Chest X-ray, AP view. Patient: 47 years old, sex F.
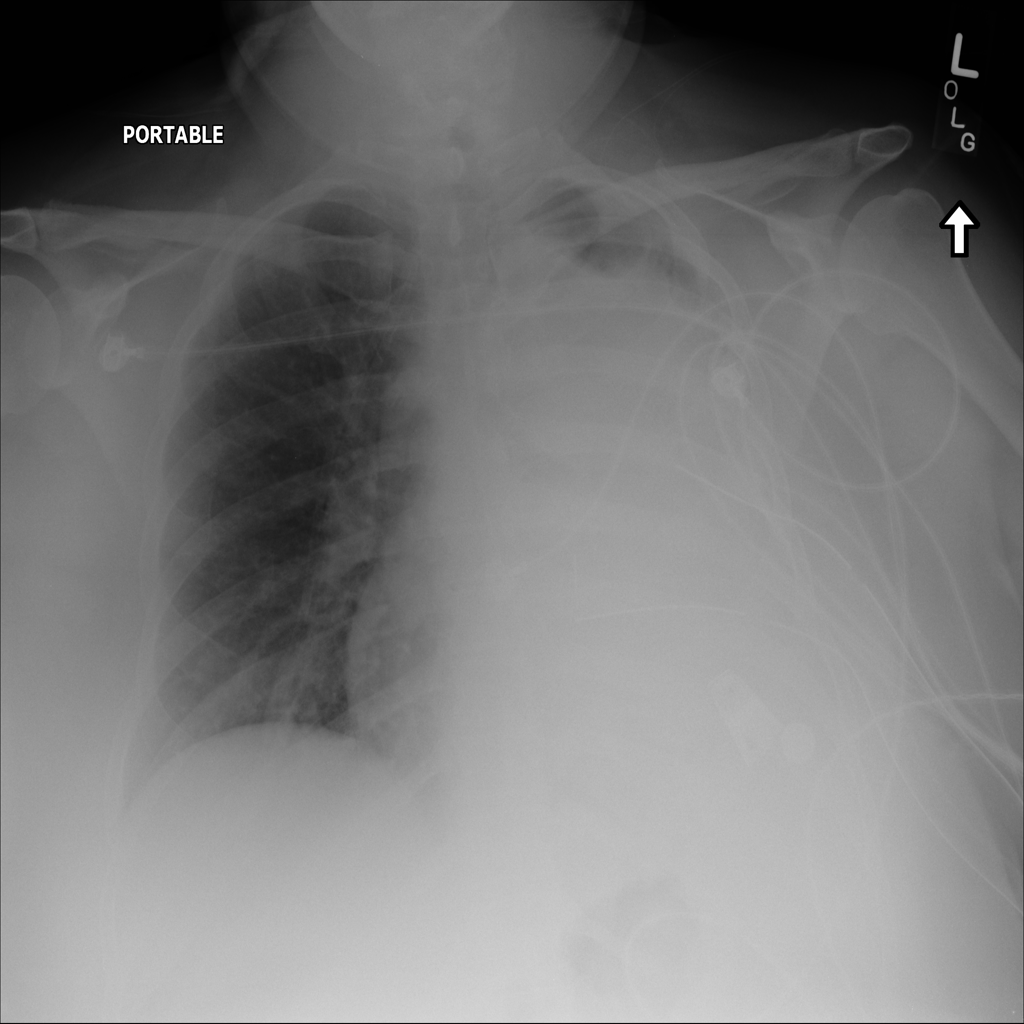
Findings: No Finding